Question: I would like to create my own Balloon window for tips in Qt. I'm starting by creating a window with round corners.
I'm using a class inherited from QFrame. The class's constructor contains:
'''
this->setWindowFlags(Qt::Window | Qt::FramelessWindowHint);
Pal.setColor(QPalette::Background, Qt::yellow);
this->setAutoFillBackground(true);
this->setPalette(Pal);
this->setStyleSheet("QFrame {border-style: solid; border-width: 10px;"
"border-radius: 100px;"
"min-width: 10em; background-clip: padding; background-origin: content;}");
'''
But this is not creating round corners when showing using the 'show()' member function. I'm getting this:

How can I get rid of those rectangular edges and have them transpararent colored?
If you require any additional information, please ask.
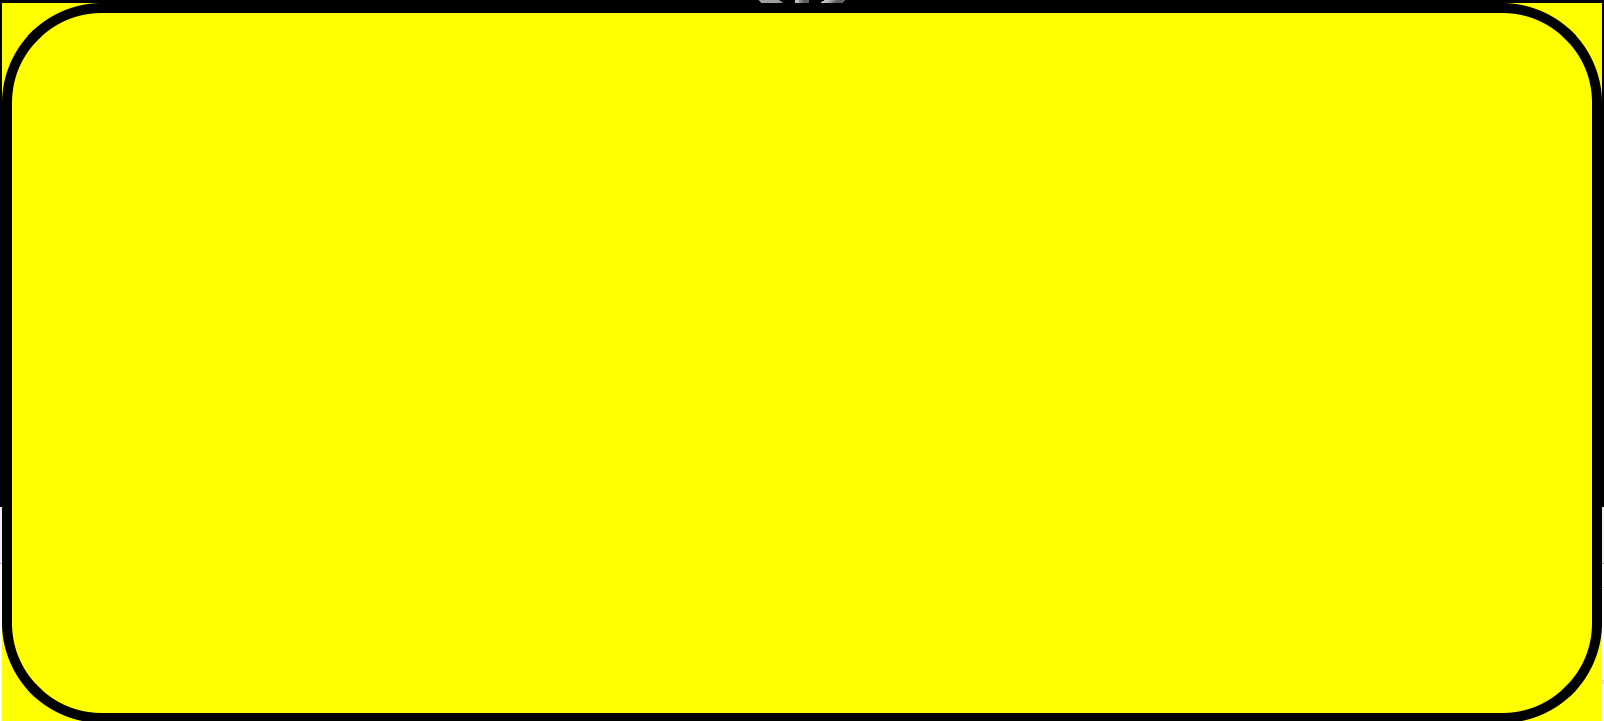
Answer: If my guess is correct you are looking for something like <URL> !
Basically what you need to do is draw a rectangle with your desired radius and then convert it to QRegion to use it with setMask. See below one way:
'''
QPainterPath path;
path.addRoundedRect(rect(), 100, 100);
QRegion region = QRegion(path.toFillPolygon().toPolygon());
setMask(region);
'''
And that will be the result:

Hope that helps!